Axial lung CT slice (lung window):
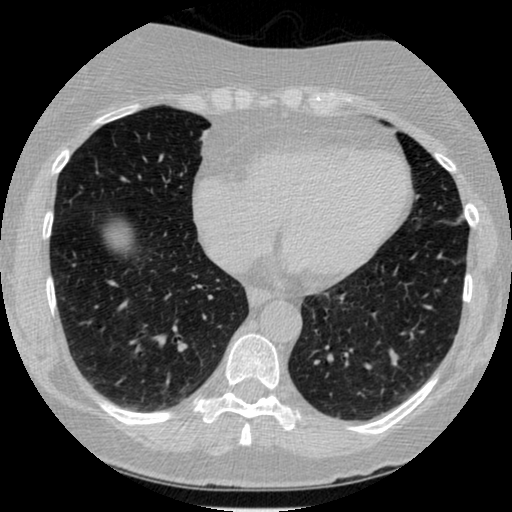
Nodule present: no